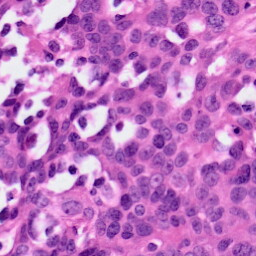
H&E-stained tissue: Ovarian